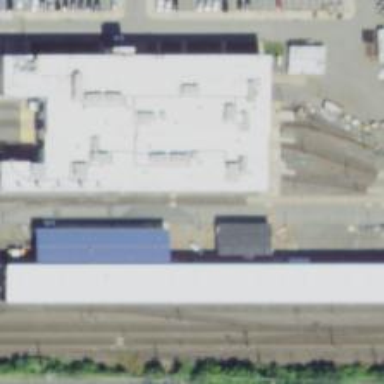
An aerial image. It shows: Railway service station.